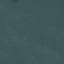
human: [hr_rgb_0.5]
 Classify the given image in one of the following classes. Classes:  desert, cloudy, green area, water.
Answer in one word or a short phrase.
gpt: water